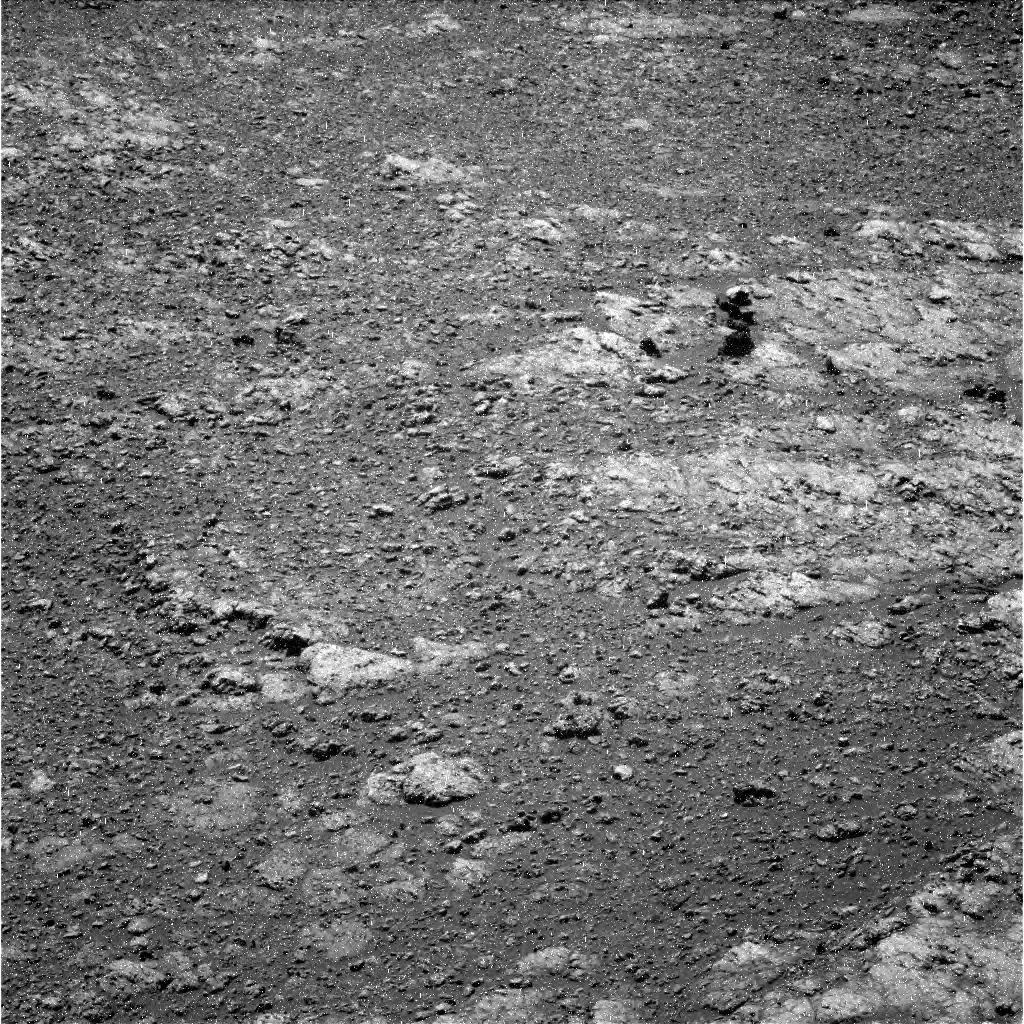
Terrain classes present: Bedrock, Gravel / Sand / Soil